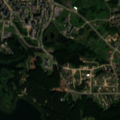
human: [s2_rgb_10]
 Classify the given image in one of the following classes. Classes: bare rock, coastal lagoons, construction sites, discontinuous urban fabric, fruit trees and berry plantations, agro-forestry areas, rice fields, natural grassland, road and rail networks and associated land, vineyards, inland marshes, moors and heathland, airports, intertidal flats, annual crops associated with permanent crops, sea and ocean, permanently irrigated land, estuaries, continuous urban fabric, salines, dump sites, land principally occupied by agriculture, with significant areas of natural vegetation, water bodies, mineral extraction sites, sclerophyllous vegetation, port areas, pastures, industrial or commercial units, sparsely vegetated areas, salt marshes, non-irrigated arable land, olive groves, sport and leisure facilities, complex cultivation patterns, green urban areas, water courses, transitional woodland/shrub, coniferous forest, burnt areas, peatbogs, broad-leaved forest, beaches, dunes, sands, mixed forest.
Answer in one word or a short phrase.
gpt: discontinuous urban fabric, pastures, land principally occupied by agriculture, with significant areas of natural vegetation, mixed forest, water bodies